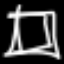
Label: square